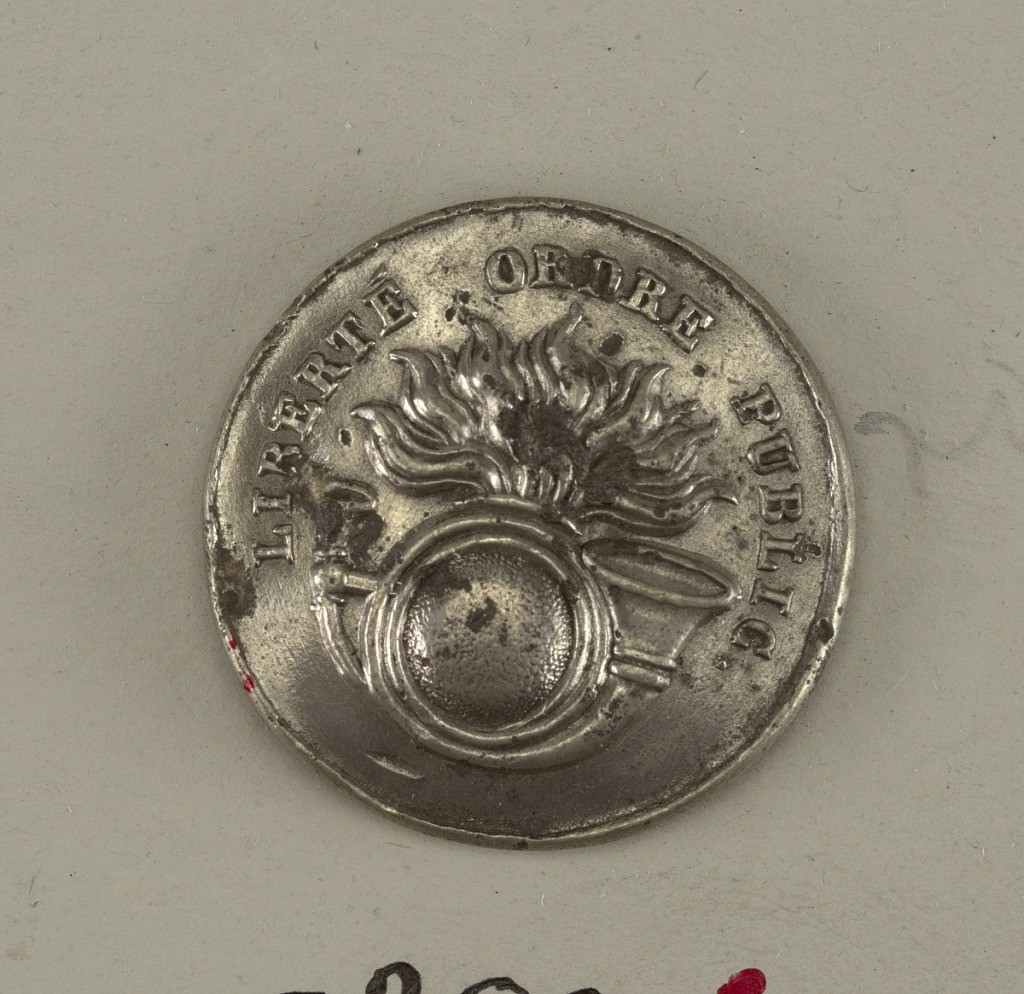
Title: Button
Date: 1830–46
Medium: Cast pewter
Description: On card E